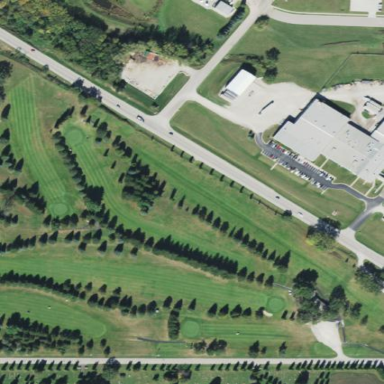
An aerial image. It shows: Golf course surrounded by greenery.